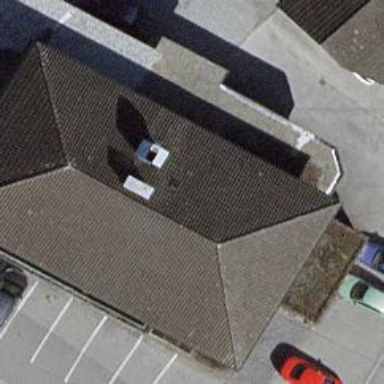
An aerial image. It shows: Restaurant.